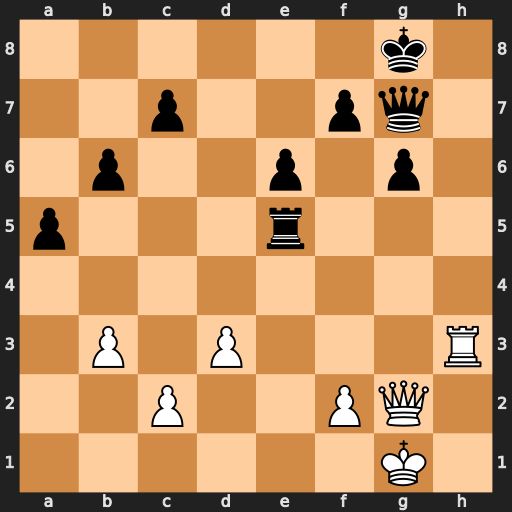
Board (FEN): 6k1/2p2pq1/1p2p1p1/p3r3/8/1P1P3R/2P2PQ1/6K1
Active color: w
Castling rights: -
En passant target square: -
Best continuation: Qa8+ Qf8 Rh8+ Kxh8 Qxf8+